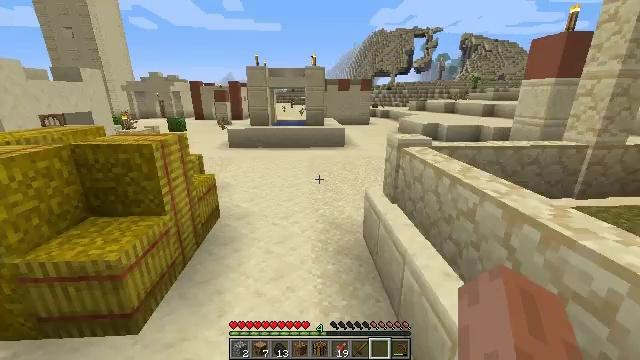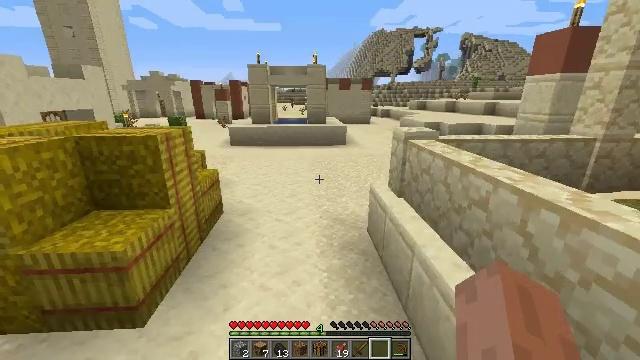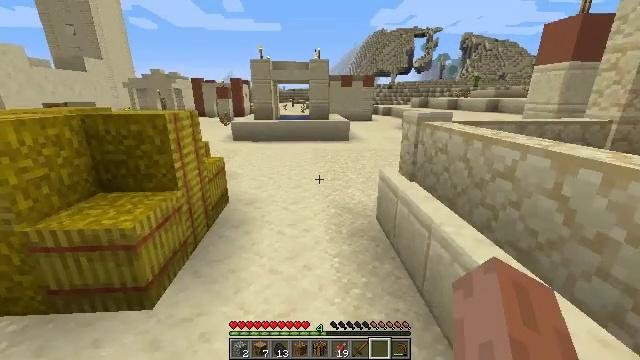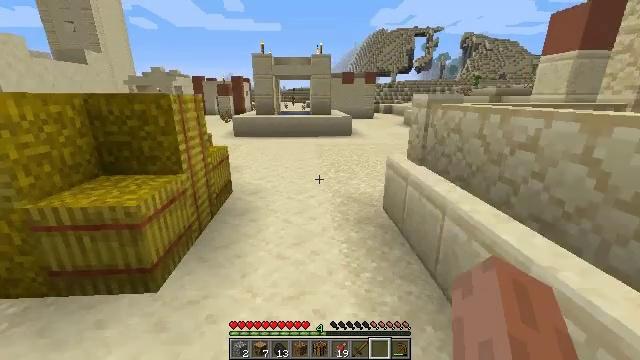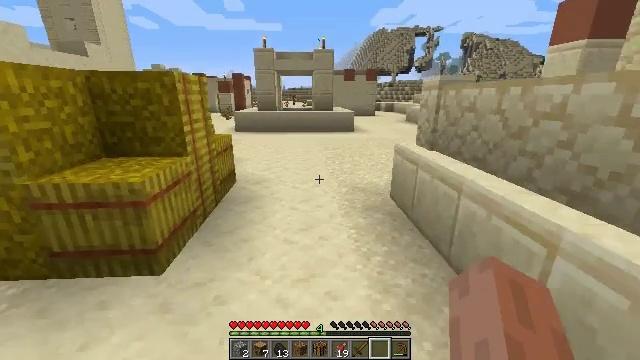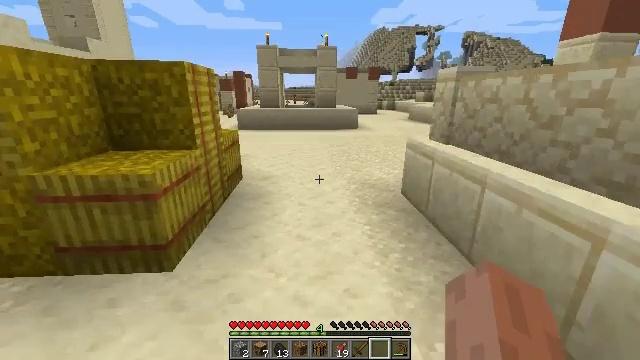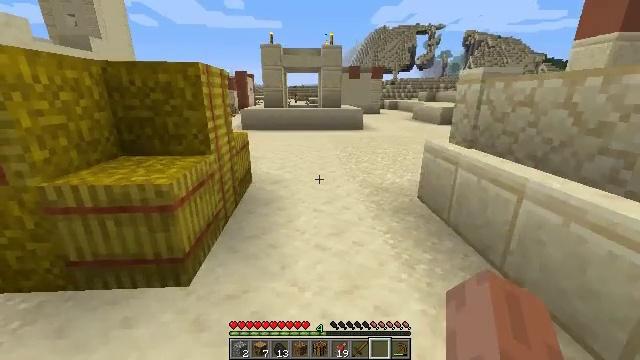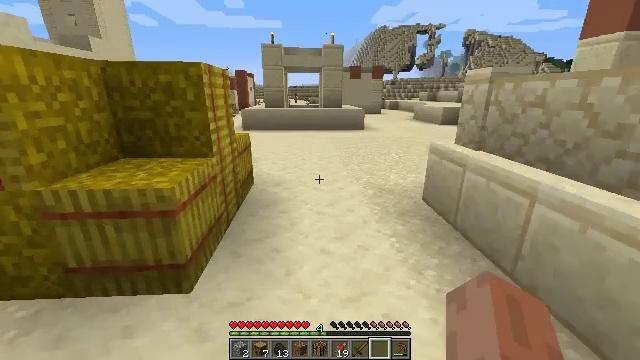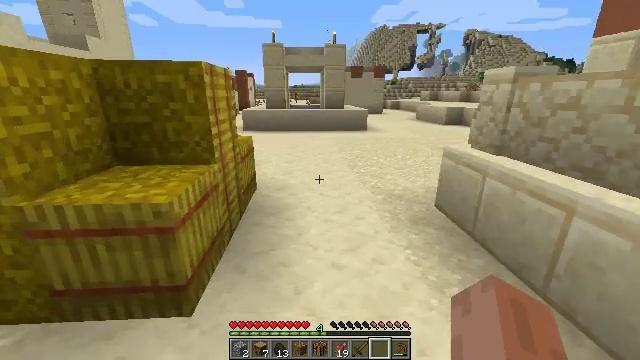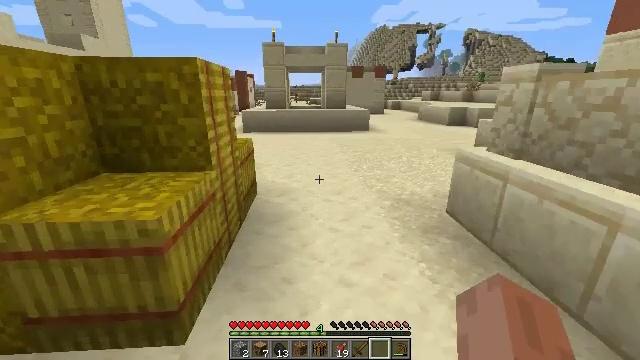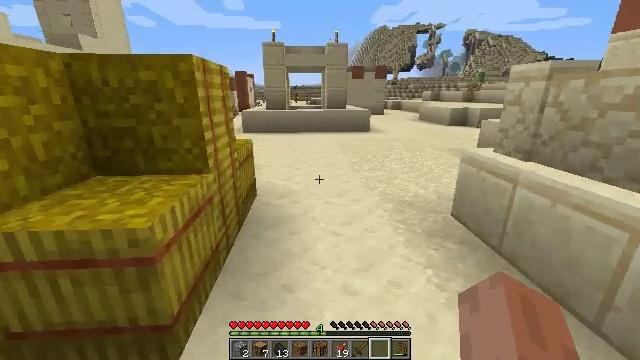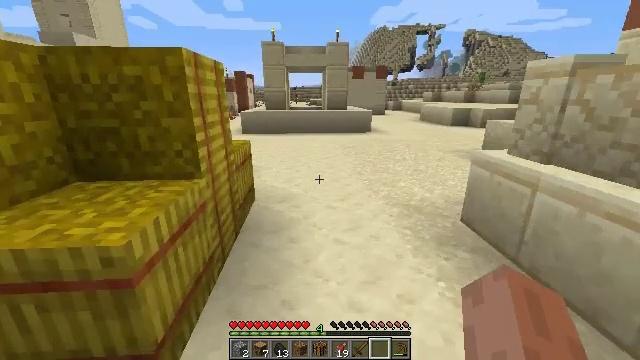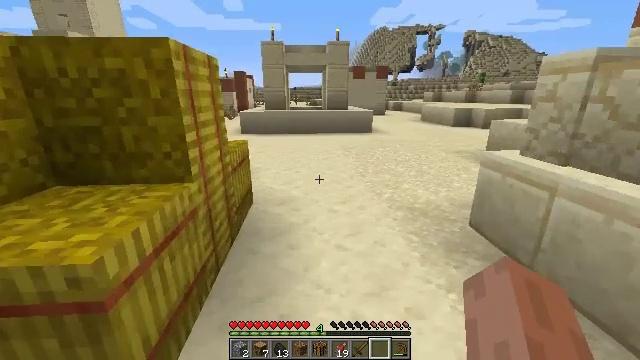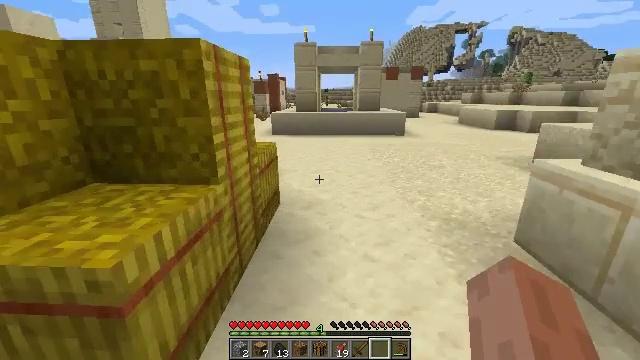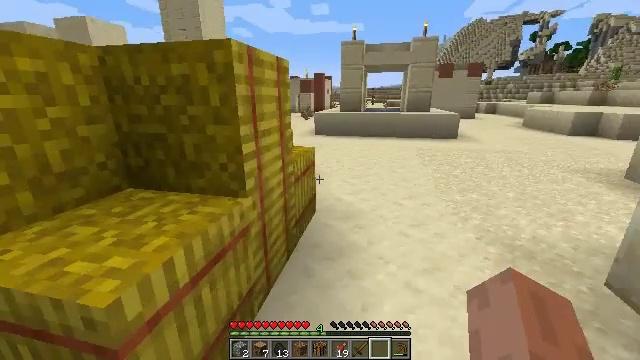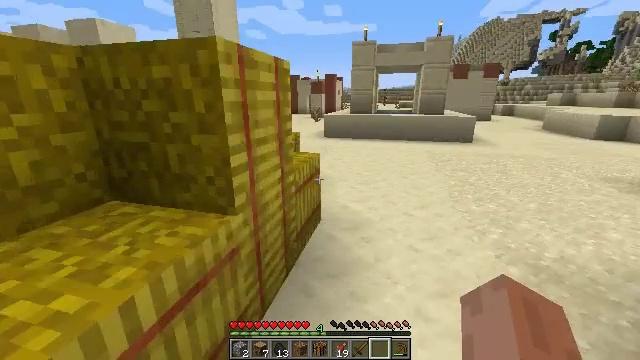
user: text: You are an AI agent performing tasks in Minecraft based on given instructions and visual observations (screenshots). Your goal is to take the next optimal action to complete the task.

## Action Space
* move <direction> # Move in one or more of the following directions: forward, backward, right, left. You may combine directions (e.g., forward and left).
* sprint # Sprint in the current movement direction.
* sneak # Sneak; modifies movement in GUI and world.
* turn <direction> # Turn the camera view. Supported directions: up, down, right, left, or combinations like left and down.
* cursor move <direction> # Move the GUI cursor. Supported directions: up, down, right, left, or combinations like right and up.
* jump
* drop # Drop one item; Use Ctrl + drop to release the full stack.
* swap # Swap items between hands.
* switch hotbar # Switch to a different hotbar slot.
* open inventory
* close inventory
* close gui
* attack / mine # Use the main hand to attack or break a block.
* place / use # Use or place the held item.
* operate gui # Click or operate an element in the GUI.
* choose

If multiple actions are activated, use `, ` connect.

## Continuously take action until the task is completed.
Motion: motion action
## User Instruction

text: Harvest hay blocks from the village.
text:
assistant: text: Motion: move left
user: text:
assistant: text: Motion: move left
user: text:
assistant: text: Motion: move forward and move left
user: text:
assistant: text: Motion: move forward and move left
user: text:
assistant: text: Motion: move forward and move left
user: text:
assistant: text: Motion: move forward and move left
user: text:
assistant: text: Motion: move forward
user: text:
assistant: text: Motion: move forward
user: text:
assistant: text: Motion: move forward
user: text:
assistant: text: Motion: move forward
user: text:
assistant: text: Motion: move forward
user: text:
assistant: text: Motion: move forward
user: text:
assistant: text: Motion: move forward, turn left
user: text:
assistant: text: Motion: move forward, turn left
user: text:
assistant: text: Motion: move forward and move right, turn left
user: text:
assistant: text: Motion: move forward and move right
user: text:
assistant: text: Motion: move forward and move right, turn right and up
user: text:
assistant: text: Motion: move forward and move right, turn right and up
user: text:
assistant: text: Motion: move forward and move right, turn right and up
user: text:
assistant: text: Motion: move forward and move right, turn right
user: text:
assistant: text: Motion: move forward and move right
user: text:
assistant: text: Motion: move forward
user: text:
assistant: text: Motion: move forward and move left
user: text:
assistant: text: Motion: move forward and move left
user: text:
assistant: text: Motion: move forward and move left
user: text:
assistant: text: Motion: move forward and move left
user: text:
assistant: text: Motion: move forward
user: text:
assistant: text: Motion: move forward
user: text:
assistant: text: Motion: move forward
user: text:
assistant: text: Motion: turn left and down